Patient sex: M
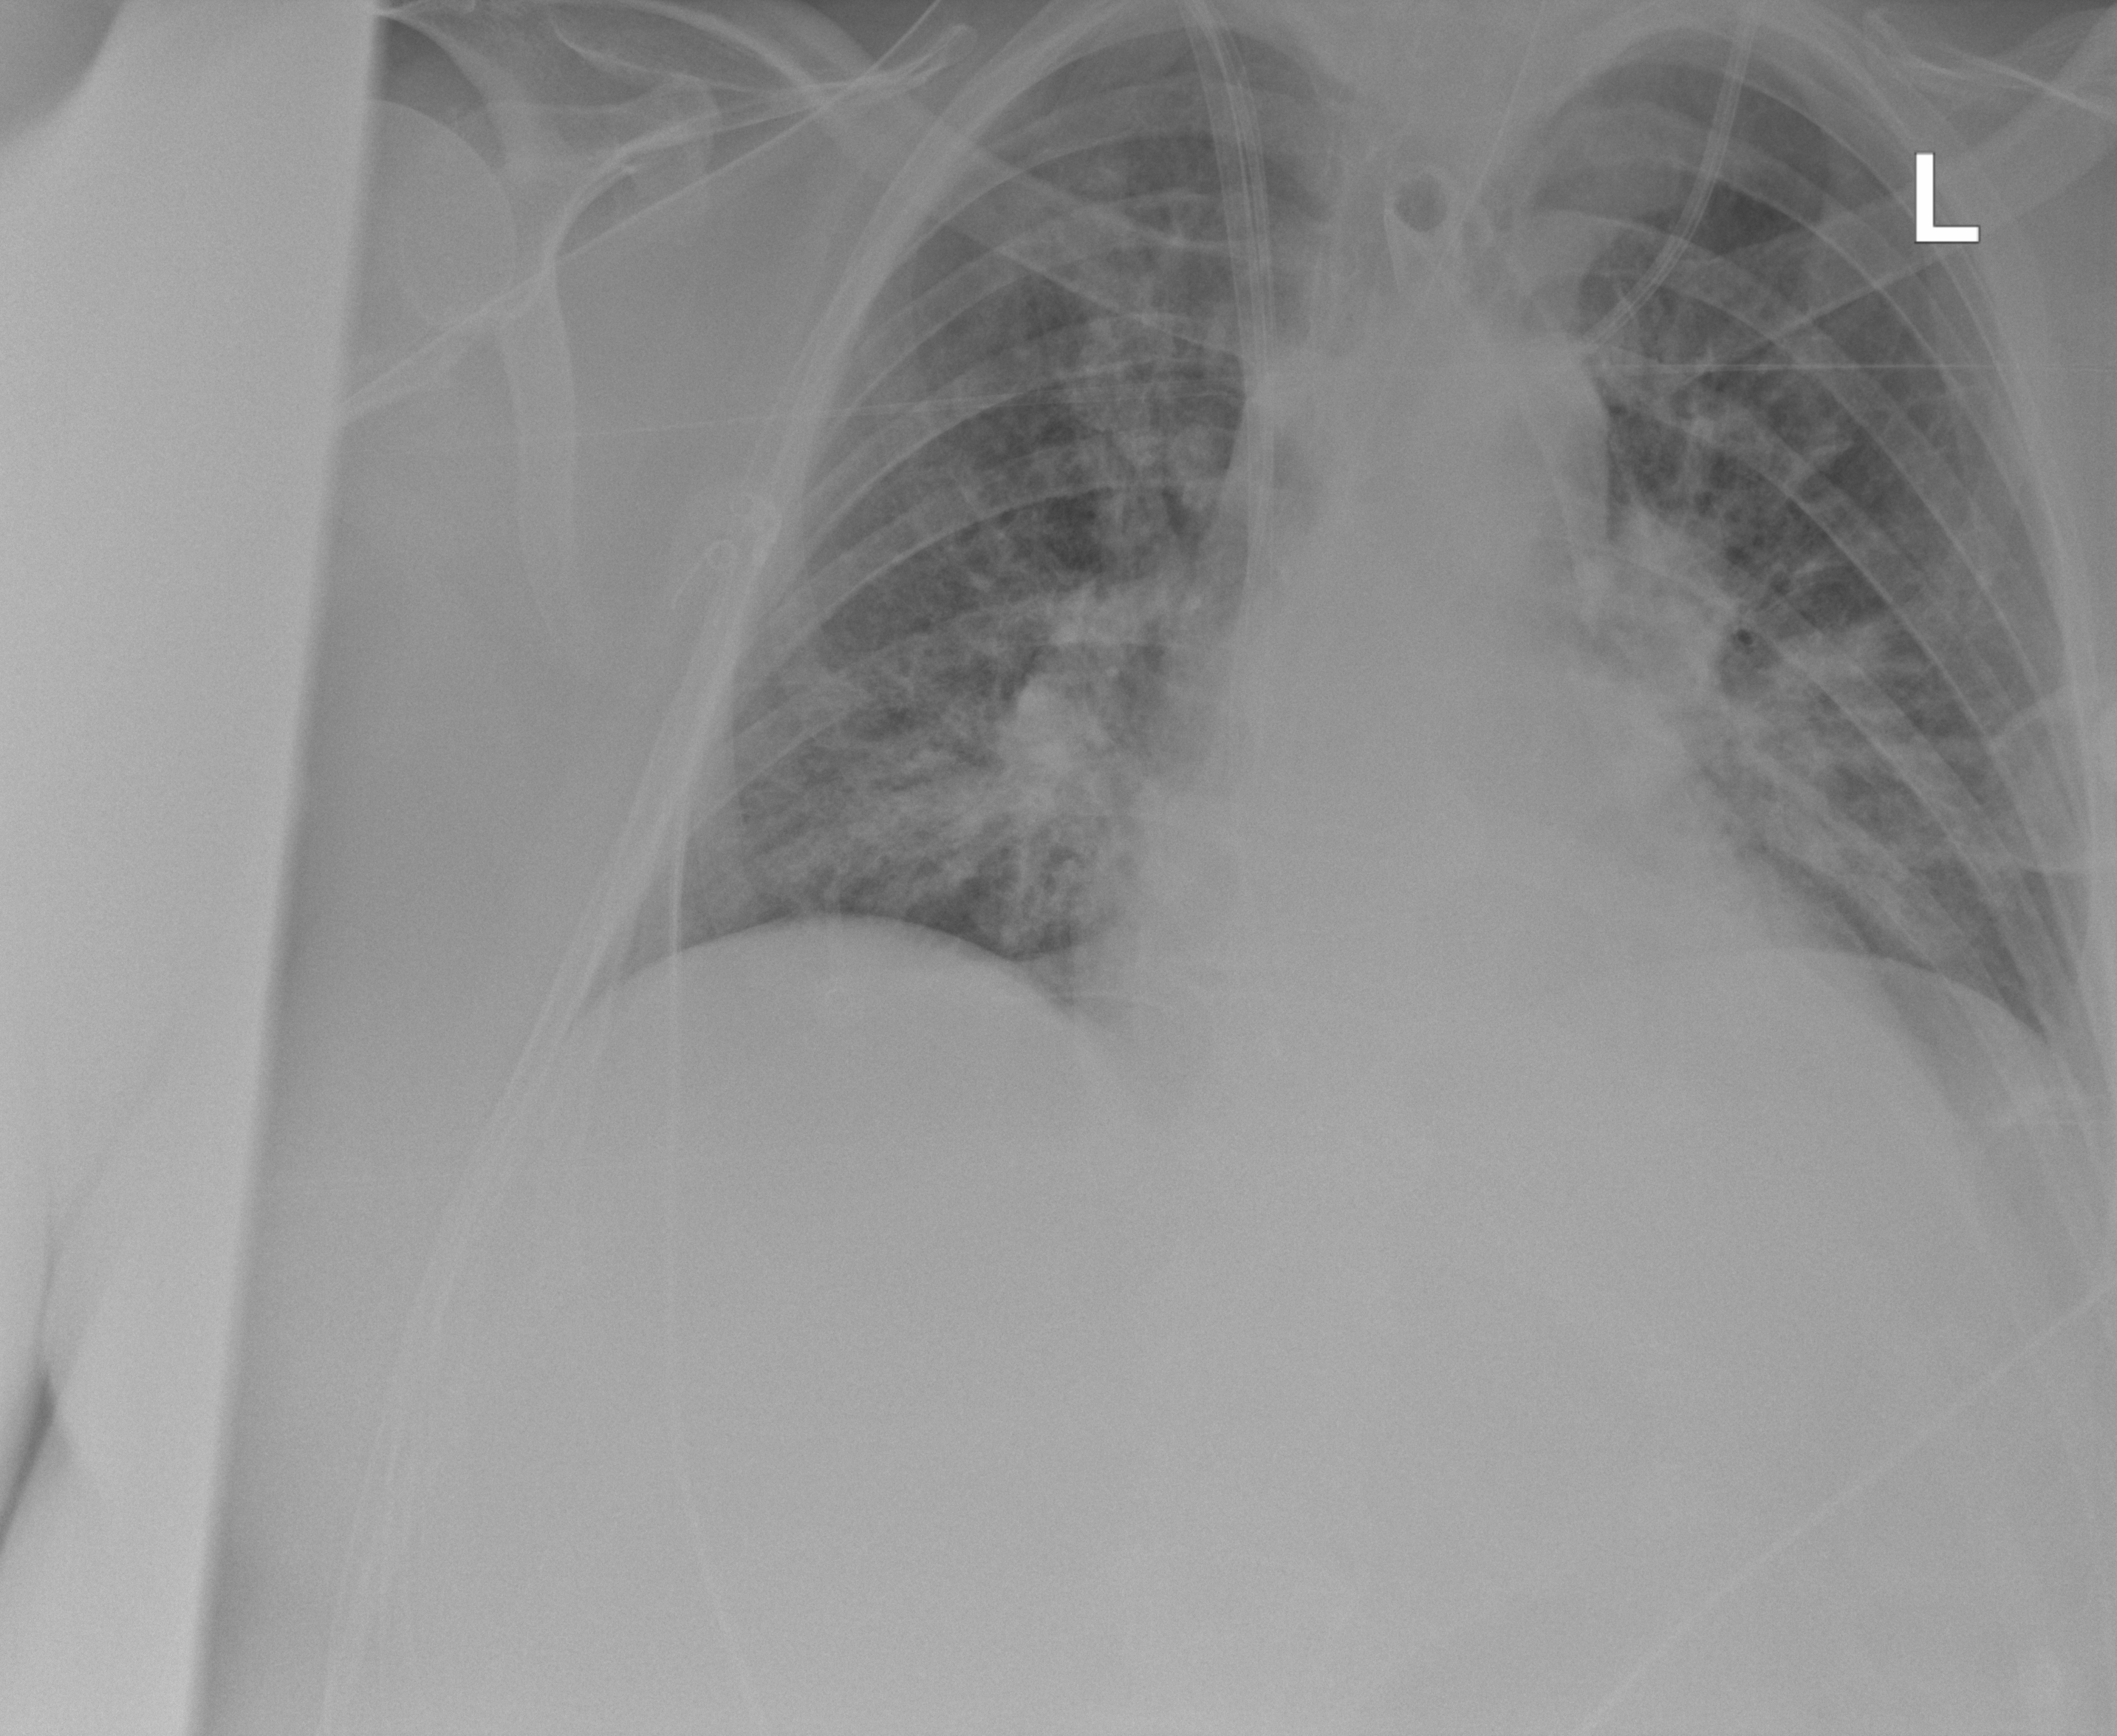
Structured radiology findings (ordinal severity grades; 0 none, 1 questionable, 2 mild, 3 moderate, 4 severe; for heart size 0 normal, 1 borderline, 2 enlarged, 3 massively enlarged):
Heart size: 1
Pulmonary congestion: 3
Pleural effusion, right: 0
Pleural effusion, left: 0
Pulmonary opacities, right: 2
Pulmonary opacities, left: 2
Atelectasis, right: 2
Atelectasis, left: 2